Question: In the Zend Framework 1 Bibel "Zend Framework 1.8 Web Application Development" by Keith Pope the ZF1 request handling is described as follows:
> The process can be broken down like this:
1. A request is made and the Request Object is created.
2. The routeStartup event is fired.
3. The Router processes the request.
4. The routeShutdown event is fired.
5. The dispatchLoopStartup event is fired.
6. The dispatch loop is started.
7. The preDispatch event is fired.
8. The Dispatcher calls the Action Controller.
9. The Action Controller writes to the Response Object.
10. The postDispatch event is fired.
11. If there are actions left to call, then go to Step 7.
12. The dispatchLoopShutdown event is fired.
13. The Response is sent back.

Does this still apply to the request handling in Zend Framework 2? If not: What is new? How does look the new schema?
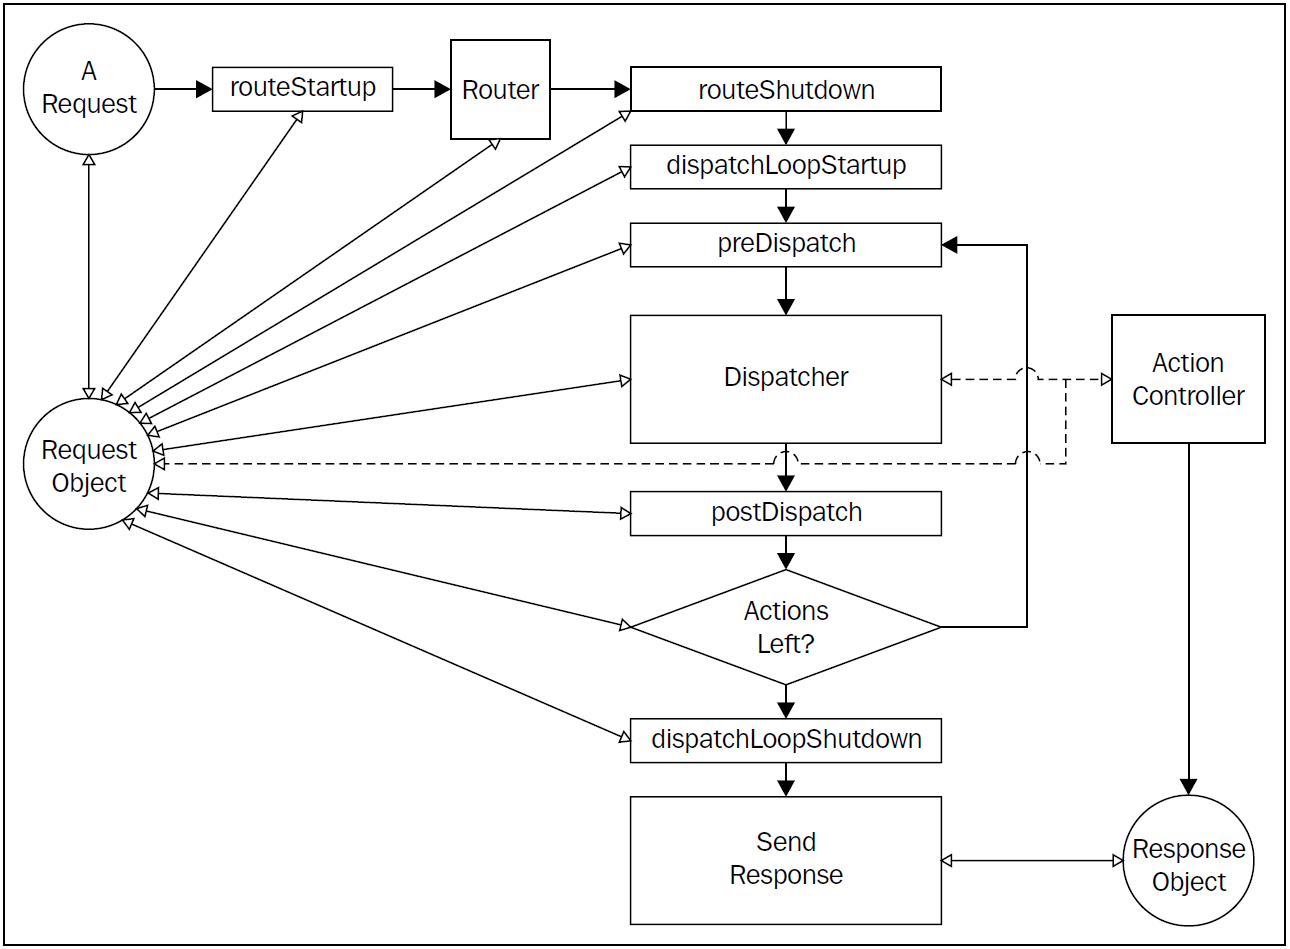
Answer: The flowchart of the request in ZF2 is different than in ZF1, because ZF2 MVC is an event-driven architecture. See the flowchart here:
<URL>
I think it is available in multiple languages.
Hope this helps :)